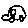
Label: car